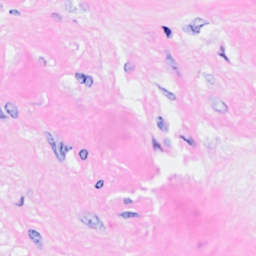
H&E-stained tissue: Breast